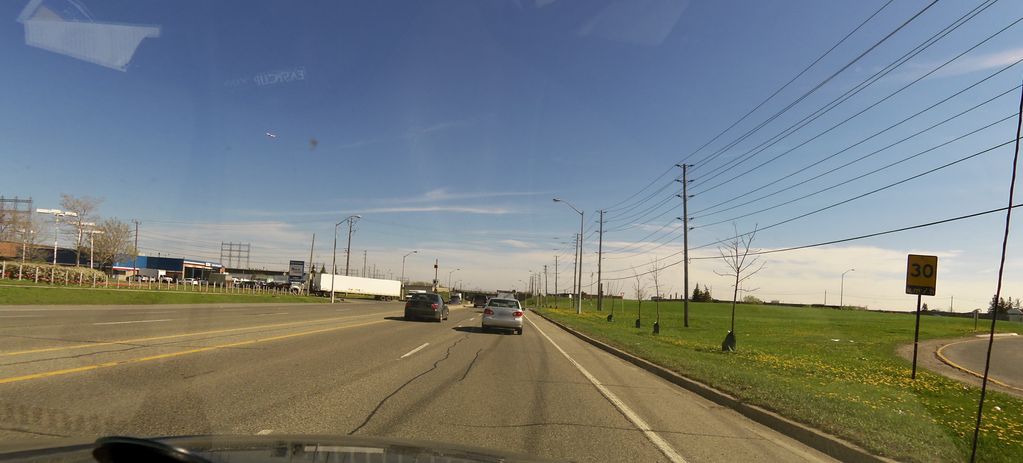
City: toronto